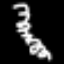
Label: squiggle